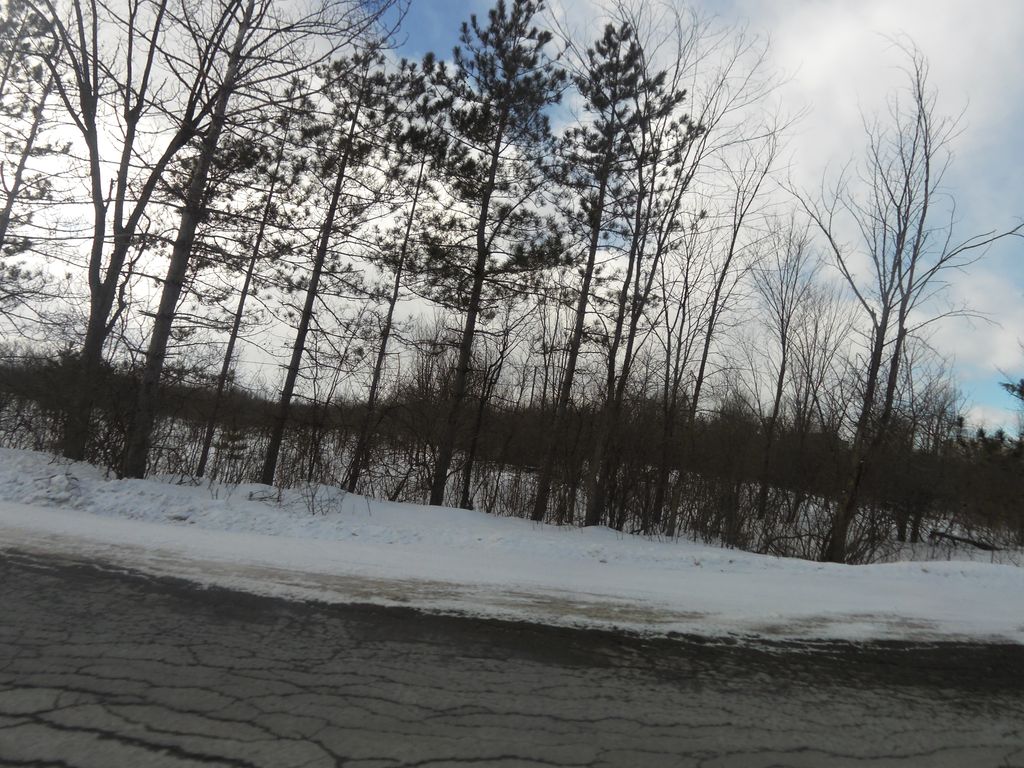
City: ottawa-gatineau